Interaction volume radius: 5 \u00c5
Interaction volume height: 20 \u00c5
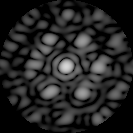
Disorder parameter: 0.5886